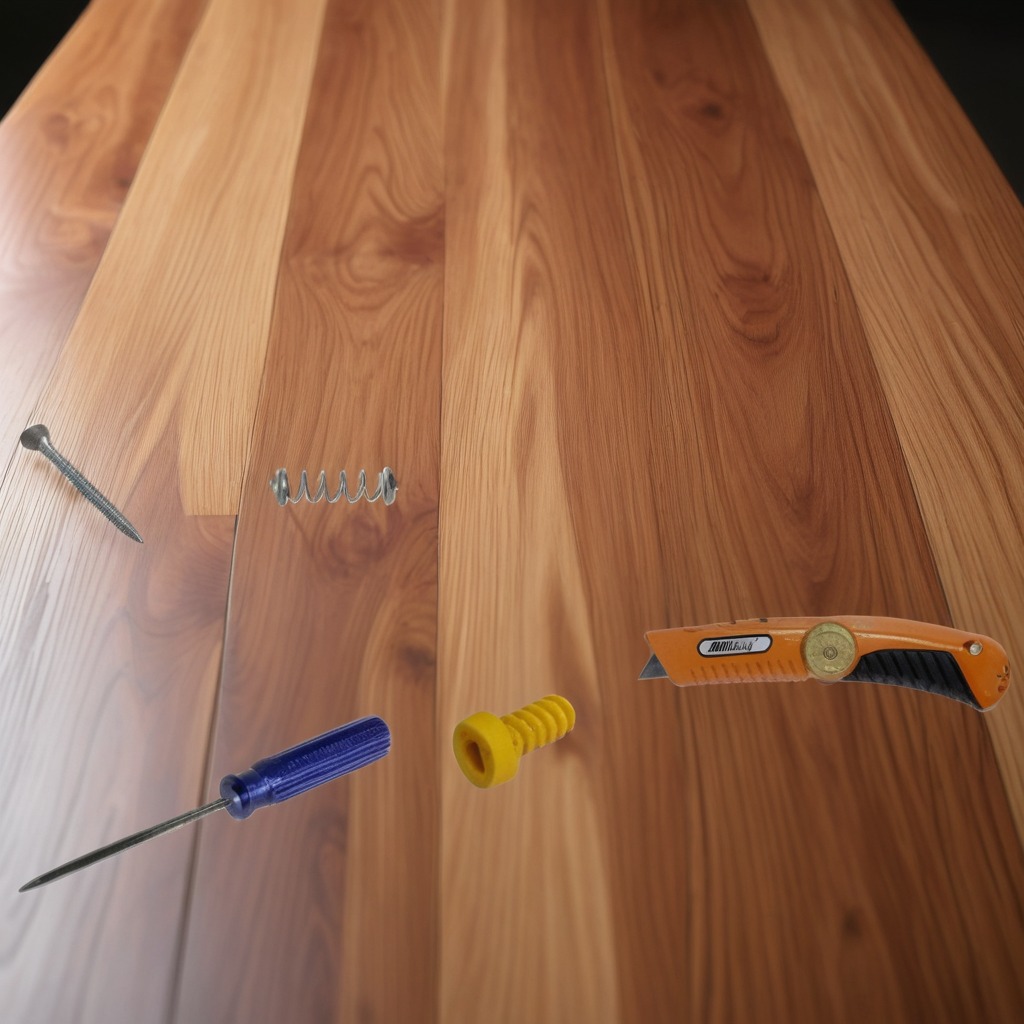
A utility knife, a metal machine screw, an iron nail, a coiled metal spring and a screwdriver are lying on the wooden table.